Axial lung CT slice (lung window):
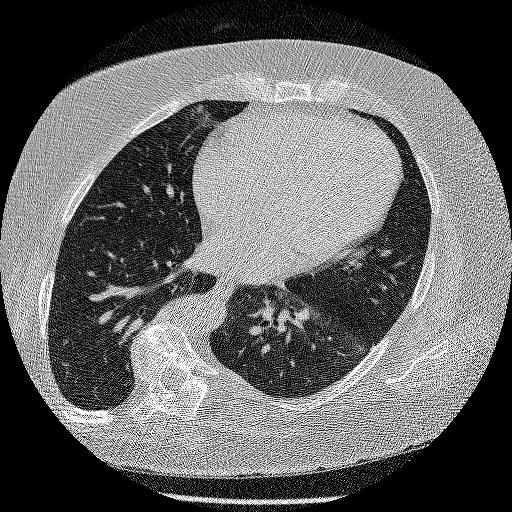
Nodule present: no